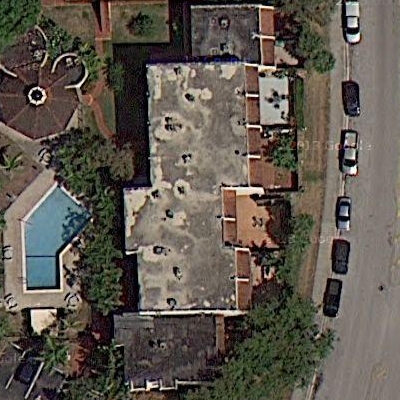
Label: Industry